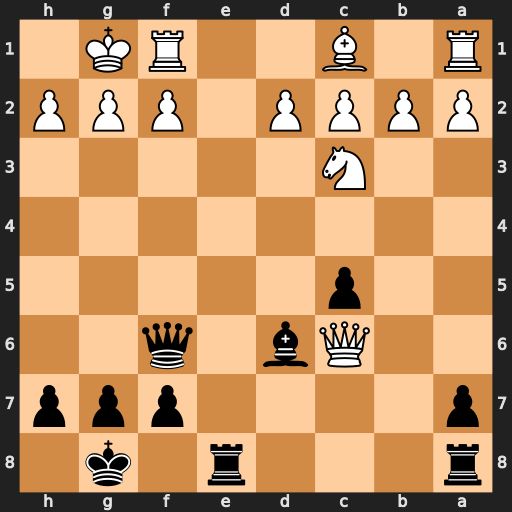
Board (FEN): r3r1k1/p4ppp/2Qb1q2/2p5/8/2N5/PPPP1PPP/R1B2RK1
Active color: b
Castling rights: -
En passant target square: -
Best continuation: Bxh2+ Kxh2 Qxc6